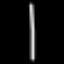
Label: line